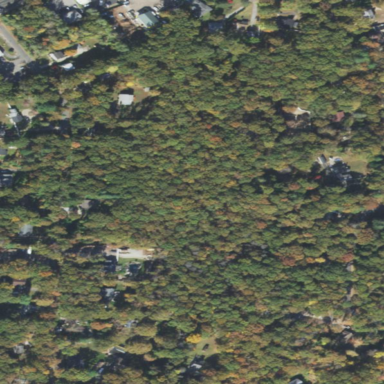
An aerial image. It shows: Beautiful woodland area.